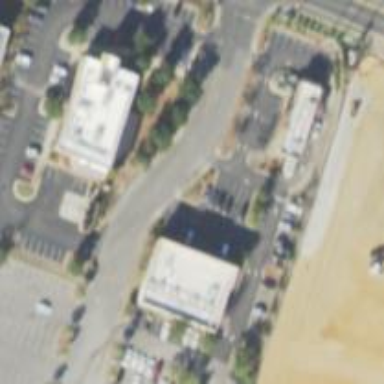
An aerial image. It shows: Parking space is available.